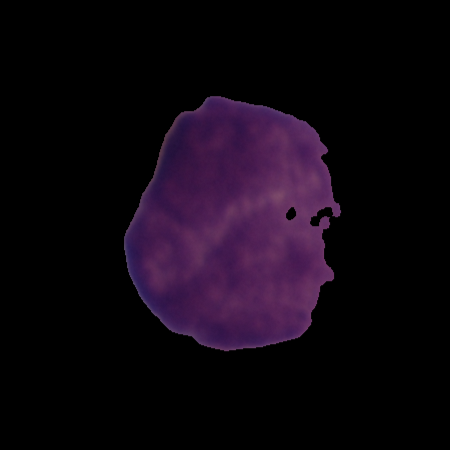
Label: cancer